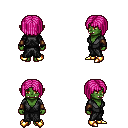
a pixel art fantasy rpg character, female body template, orc, green skin, gray robe, white pants, pink pageboy hairstyle, leather bracers, gold boots, four views (front, back, left, right), 2x2 character sprite sheet, small pixel art, hard edges, no anti-aliasing